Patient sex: M
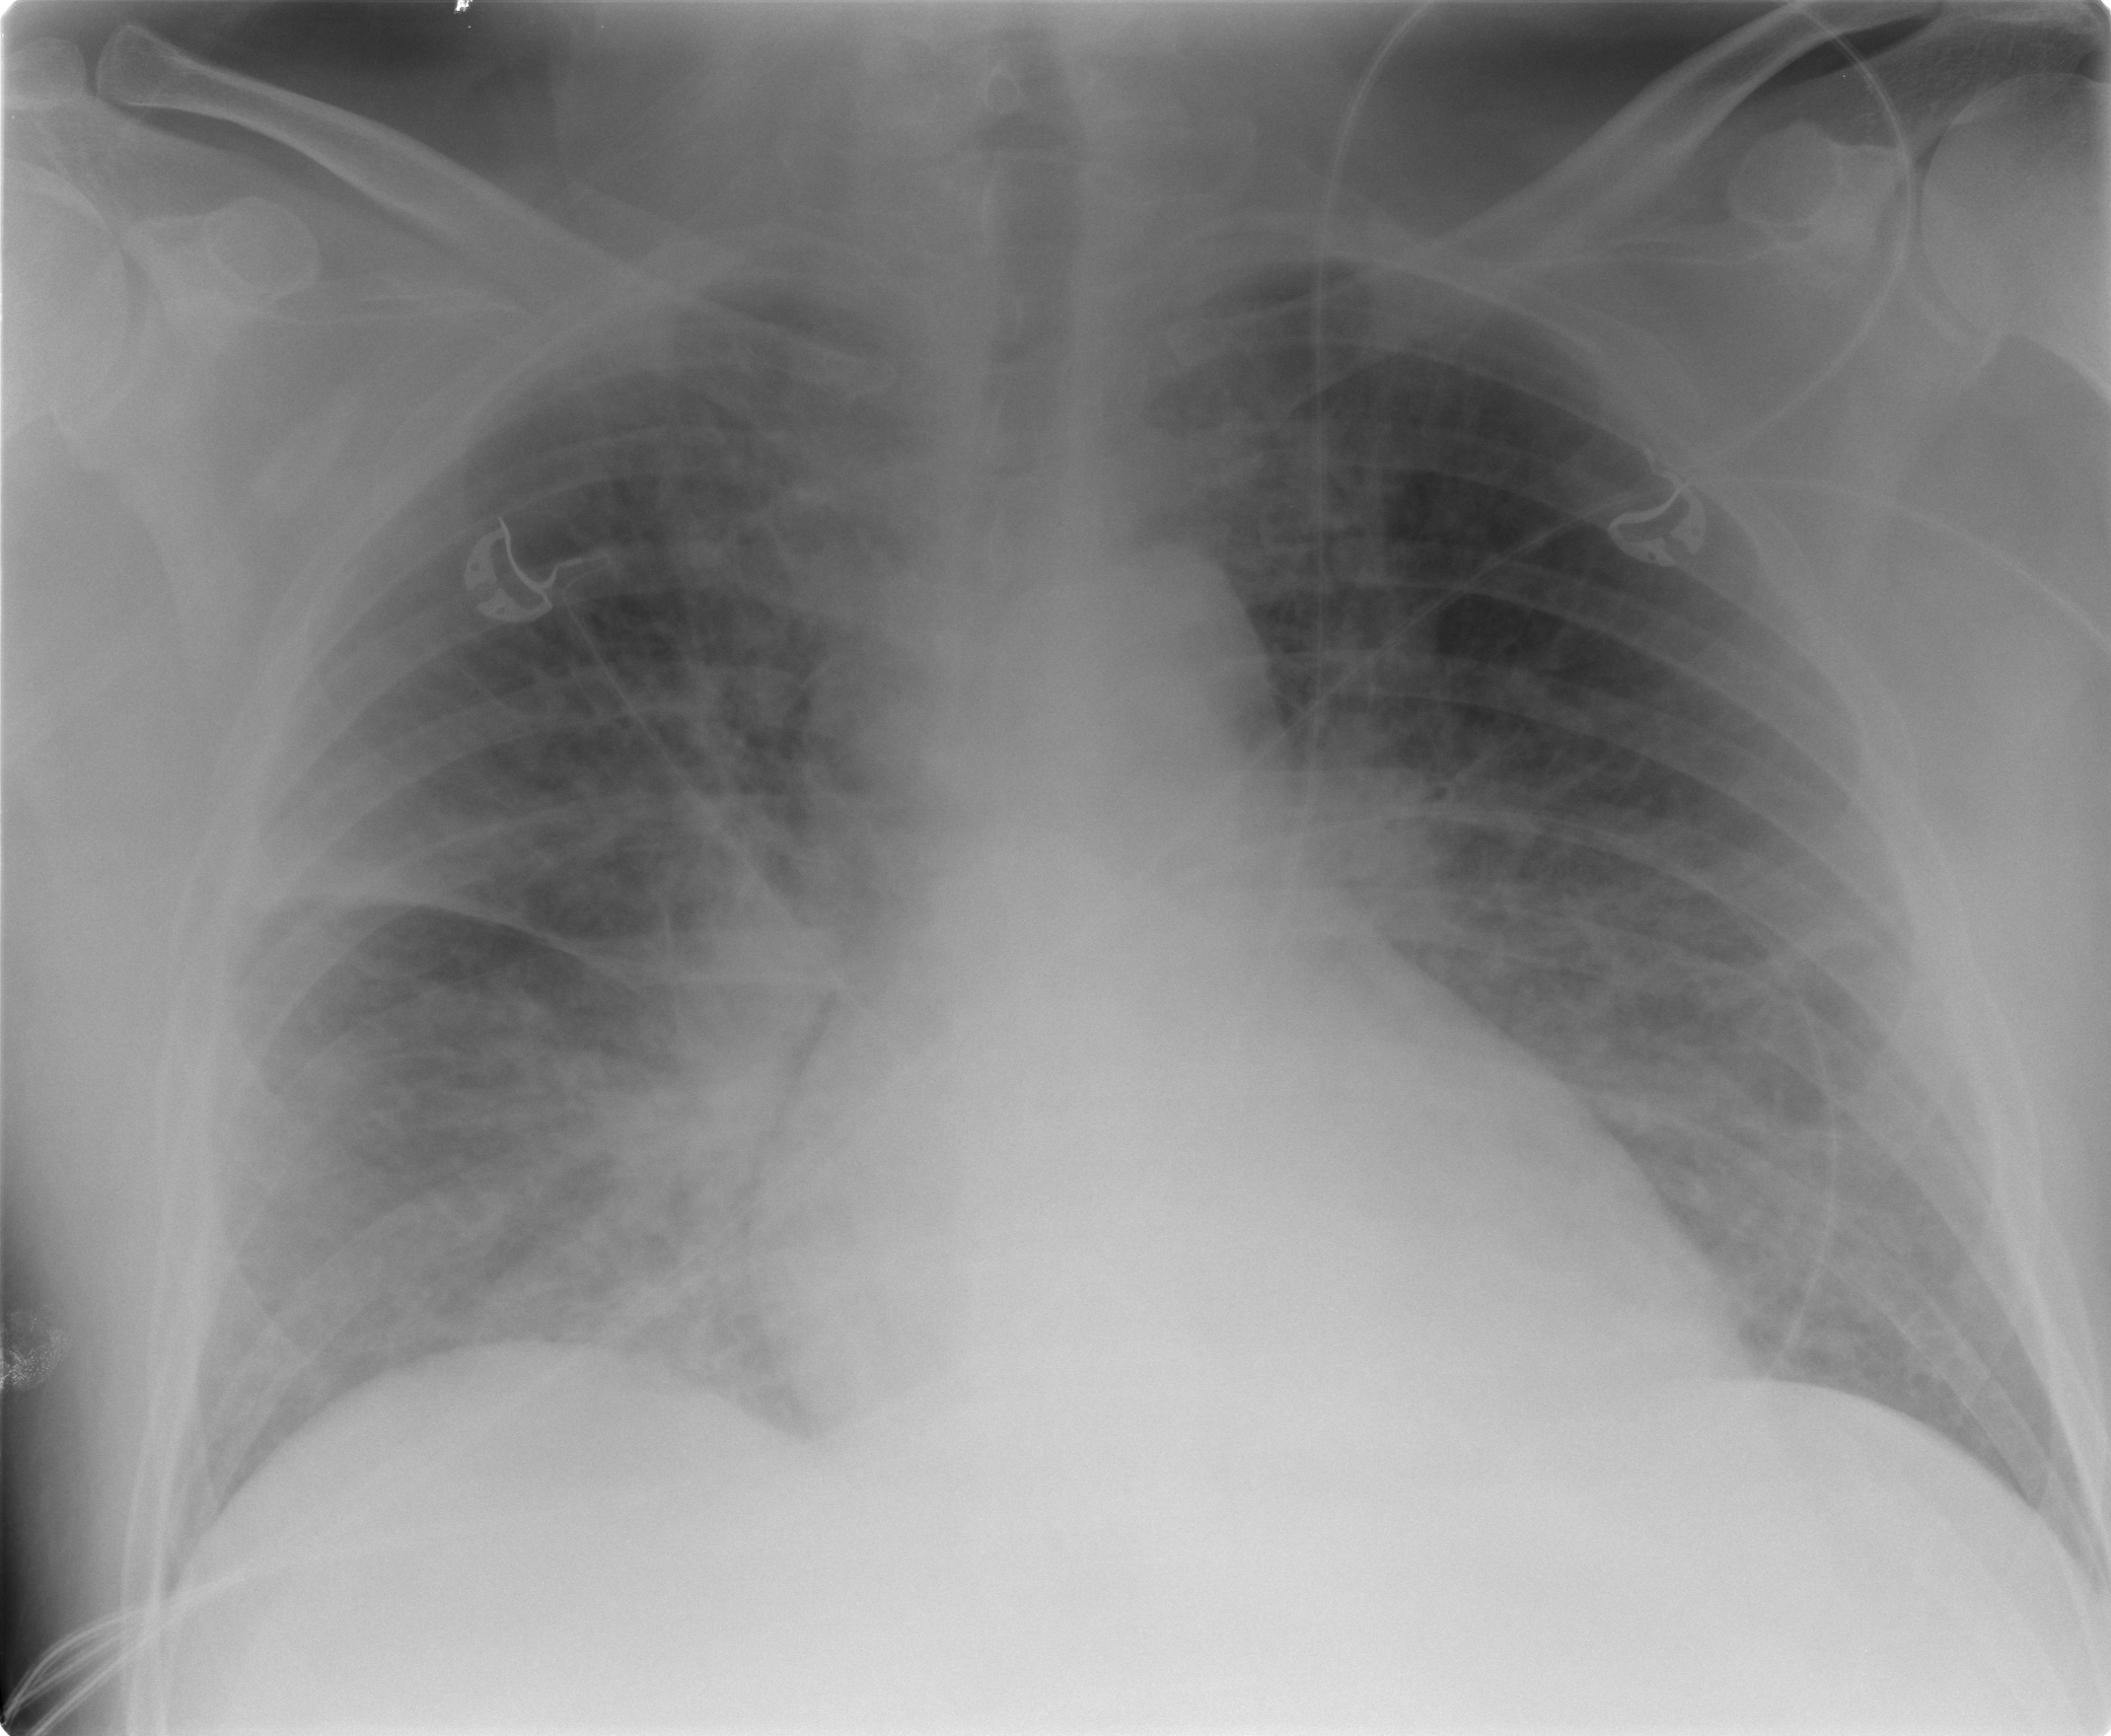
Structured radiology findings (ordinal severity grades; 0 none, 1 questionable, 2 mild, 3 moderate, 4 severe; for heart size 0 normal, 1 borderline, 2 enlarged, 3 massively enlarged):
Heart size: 0
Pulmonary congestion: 2
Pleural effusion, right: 0
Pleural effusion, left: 0
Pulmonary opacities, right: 3
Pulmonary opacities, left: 3
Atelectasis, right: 2
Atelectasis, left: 2